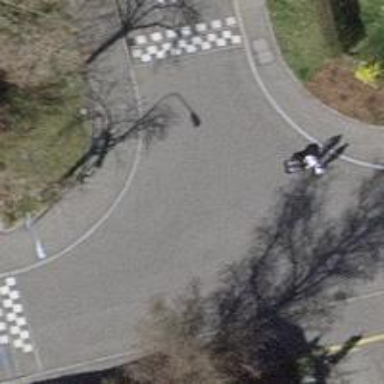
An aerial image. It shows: Table-style traffic calming feature.